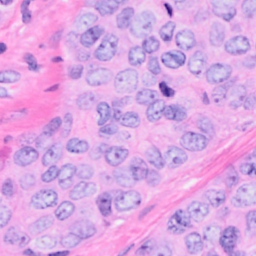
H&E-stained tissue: Breast